Question: I'm trying to understand how R calculates deviance residuals. In R documentation <URL>. The formula is

'''
i = c(0,1,1)
o = c(1,0,0)
m = glm(o~i, family = "binomial")
residuals(m, type = "deviance")
# 1 2 3
# 1.079465e-05 -1.079465e-05 -1.079465e-05
m$fitted.values
# 1 2 3
# 1.000000e+00 5.826215e-11 5.826215e-11
'''
When I go through the formula with y = 1, y^ = 1, and n = 3, the formula gives 0 as answer. However, the residual as observed is non-zero.
What am I doing wrong here?
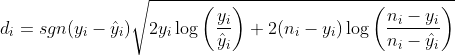
Answer: The following code calculates the deviance residuals from the formula.

'''
y <- c(1, 0, 0)
y.hat <- fitted(m)
# part 1
part1 <- sign(y - y.hat)
# part 2
part2 <- 2 * log(y / y.hat) * y
part2[is.nan(part2)] <- 0
# part 3
part3 <- 2 * (1-y) * log((1-y)/(1-y.hat))
part3[is.nan(part3)] <- 0
# result
(dr <- part1 * sqrt(part2 + part3))
# 1 2 3
# 1.079465e-05 -1.079465e-05 -1.079465e-05
'''
- 'NaN''"0 x log(0)"'-
'''
residuals(m, type = "deviance")
# 1 2 3
# 1.079465e-05 -1.079465e-05 -1.079465e-05
all.equal(dr, residuals(m, type = "deviance"))
# [1] TRUE
'''
---
If you sum up the successes at each combination of the predictor variables, then the data becomes "grouped" or "aggregated". It looks like
'''
X success failure n
0 1 0 1
1 0 2 2
'''
In this form, the calculation will be
'''
success <- c(1, 0) ; fail <- c(0, 2) ; x <- c(0, 1)
m2 <- glm(cbind(success, fail) ~ x, binomial())
y <- success
n <- success + fail
y.hat <- n * fitted(m2)
part1 <- sign(y - y.hat)
part2 <- 2 * log(y / y.hat) * y
part2[is.nan(part2)] <- 0
part3 <- 2 * (n-y) * log((n-y)/(n-y.hat))
part3[is.nan(part3)] <- 0
(dr <- part1 * sqrt(part2 + part3))
# 1 2
# 1.079465e-05 -1.290299e-05
'''